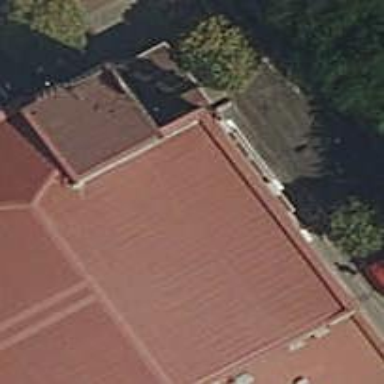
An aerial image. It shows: Car shop.